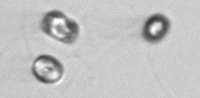
Label: Thalassiosira_sp_aff_mala